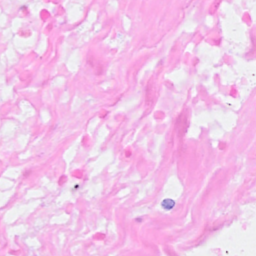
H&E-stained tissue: Breast